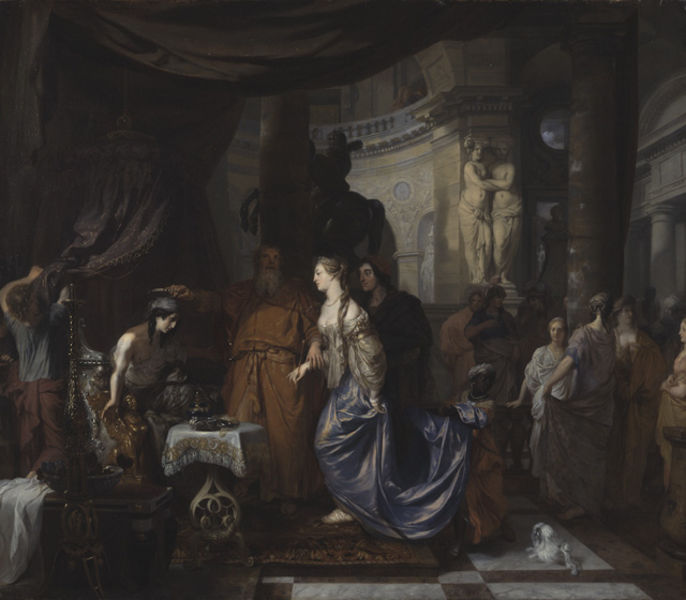
Titel: Antiochos und Stratonike
Künstler: Gerard de Lairesse
Standort: Karlsruhe
Institution: Staatliche Kunsthalle Karlsruhe
Schlagwörter: blau, dunkel, feder, fuß, gemälde, gruppe, hand, mann, nackt, schatten, weiß, frauen, gelb, menschen, ausschnitt, bewegung, braun, damen, fenster, frau, geste, hell, holz, hut, kleid, kleider, licht, marmor, männer, orange, raum, schwarz, szene, säule, säulen, tisch, blick, dame, gürtel, hund, rot, schloss, tuch, fest, gesellschaft, leute, malerei, menge, rock, teppich, alt, bart, feier, richter, architektur, arm, barock, bibel, diener, dienerin, falten, gesicht, historie, johannes, lang, messer, salome, stehen, stein, bild, innenraum, tischdecke, tischtuch, vorhang, öl, brüstung, kirche, boden, figur, fransen, gewand, gold, haare, kutte, lange haare, stoff, strick, adel, decke, familie, gewänder, innen, kind, klassizismus, paar, vater, prinzessin, renaissance, seide, pferd, reiter, rund, engel, skulptur, statue, adlig, hündchen, schleppe, brüste, magd, düster, bogen, italien, pflaster, alter mann, schwer, farben, kette, hof, markt, pilaster, saal, figuren, rundbogen, kuppel, krieg, historienbild, könig, thron, braut, dick, falte, gardinen, jugendstil, vorhänge, zopf, draperie, tepich, bett, lciht, leuchter, geländer, stufe, kordel, plastik, junge, zeigen, halle, katze, barfuss, neger, gewölbe, alter, antike, greis, krank, orient, orientalisch, palast, balustrade, denkmal, jungfrau, fliesen, volk, helm, treffen, dienstboten, geschenk, kacheln, arzt, salbung, mythologie, menschenmenge, brokat, altar, pantheon, rom, kapitell, sims, kerzenständer, kerzenhalter, kerzenleuchter, ehe, skulpturen, statuen, genesung, krankheit, mythos, sage, mittelalter, hostie, priester, segnen, segnung, prinz, kapelle, griechenland, mönch, historismus, verbeugen, verbeugung, poussin, baldachin, mohr, hochzeit, tempel, königin, gurt, heilige, opfer, prunk, putten, taufe, kranke, gabe, turban, drama, gespräche, mythen, taft, hofstaat, kandelaber, himmelbett, standbild, sultan, mamor, spindel, reiterstatue, viele menschen, romanisch, rundbau, gewände, beratung, waren, sagen, heirat, vermählung, gaben, hung, gewandt, männeer, italine, salomon, abendstunde, blaues kleid, pudel, lesbisch, bosen, skkulptur, präsent, wahrsagen, wahrsager, meser, 18. jahrhundert, 1800, ie, #fenster, antichon, #teppich, wundern, mitgift, rot tische, rrot tisch, rot figur tisch, aare falten, hell säule, intererieur, strato, stratopaia, myhologie, hohe gesellschaft, burgeoisie, lairesse, antiochos, stuette